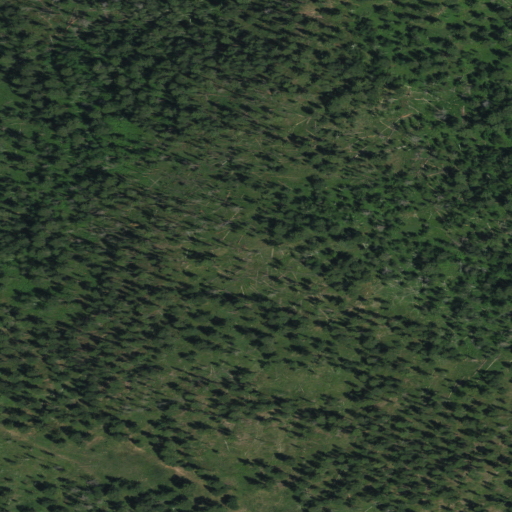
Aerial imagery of mountain in South Dakota named Laird Peak containing only evergreen forest